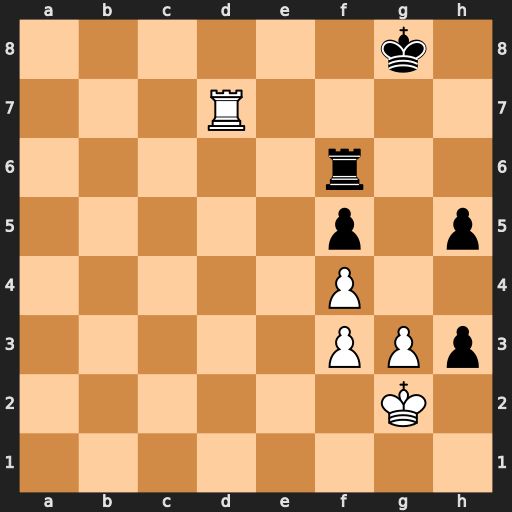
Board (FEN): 6k1/3R4/5r2/5p1p/5P2/5PPp/6K1/8
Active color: w
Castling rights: -
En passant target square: -
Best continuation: Kxh3 Rf7 Rd6 Kg7 Kh4